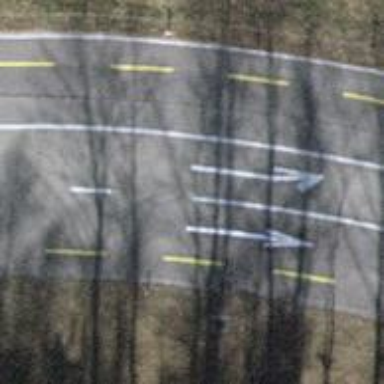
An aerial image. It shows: Tertiary road with asphalt surface and lane for cyclists on both sides.